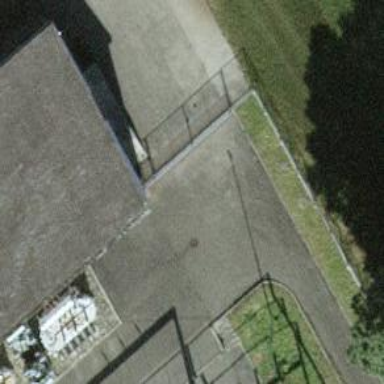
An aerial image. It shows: Gate.